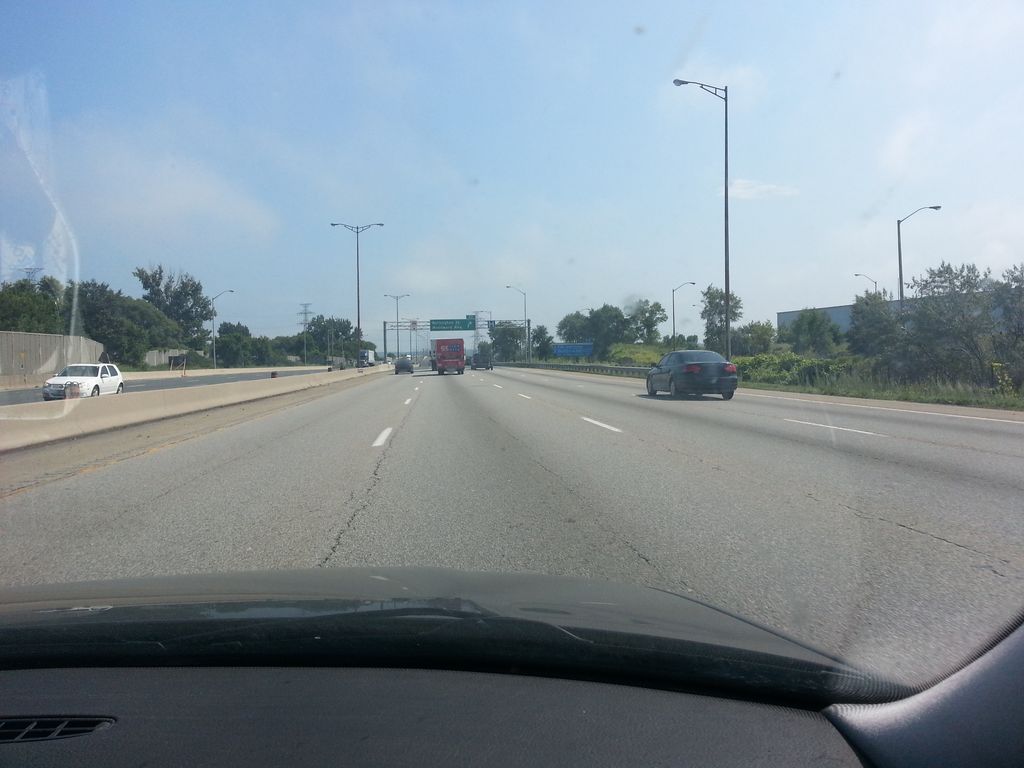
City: hamilton